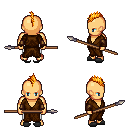
a pixel art fantasy rpg character, male body template, human, tanned skin, brown robe, white pants, light blonde mohawk hairstyle, cloth bracers, gray slippers, spear, four views (front, back, left, right), 2x2 character sprite sheet, small pixel art, hard edges, no anti-aliasing